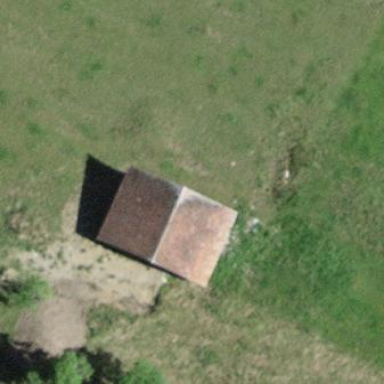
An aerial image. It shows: Rural barn.